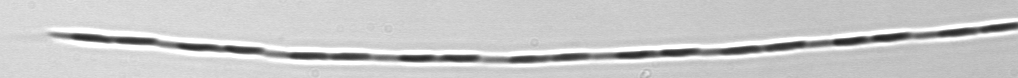
Label: Pseudo-nitzschia